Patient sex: M
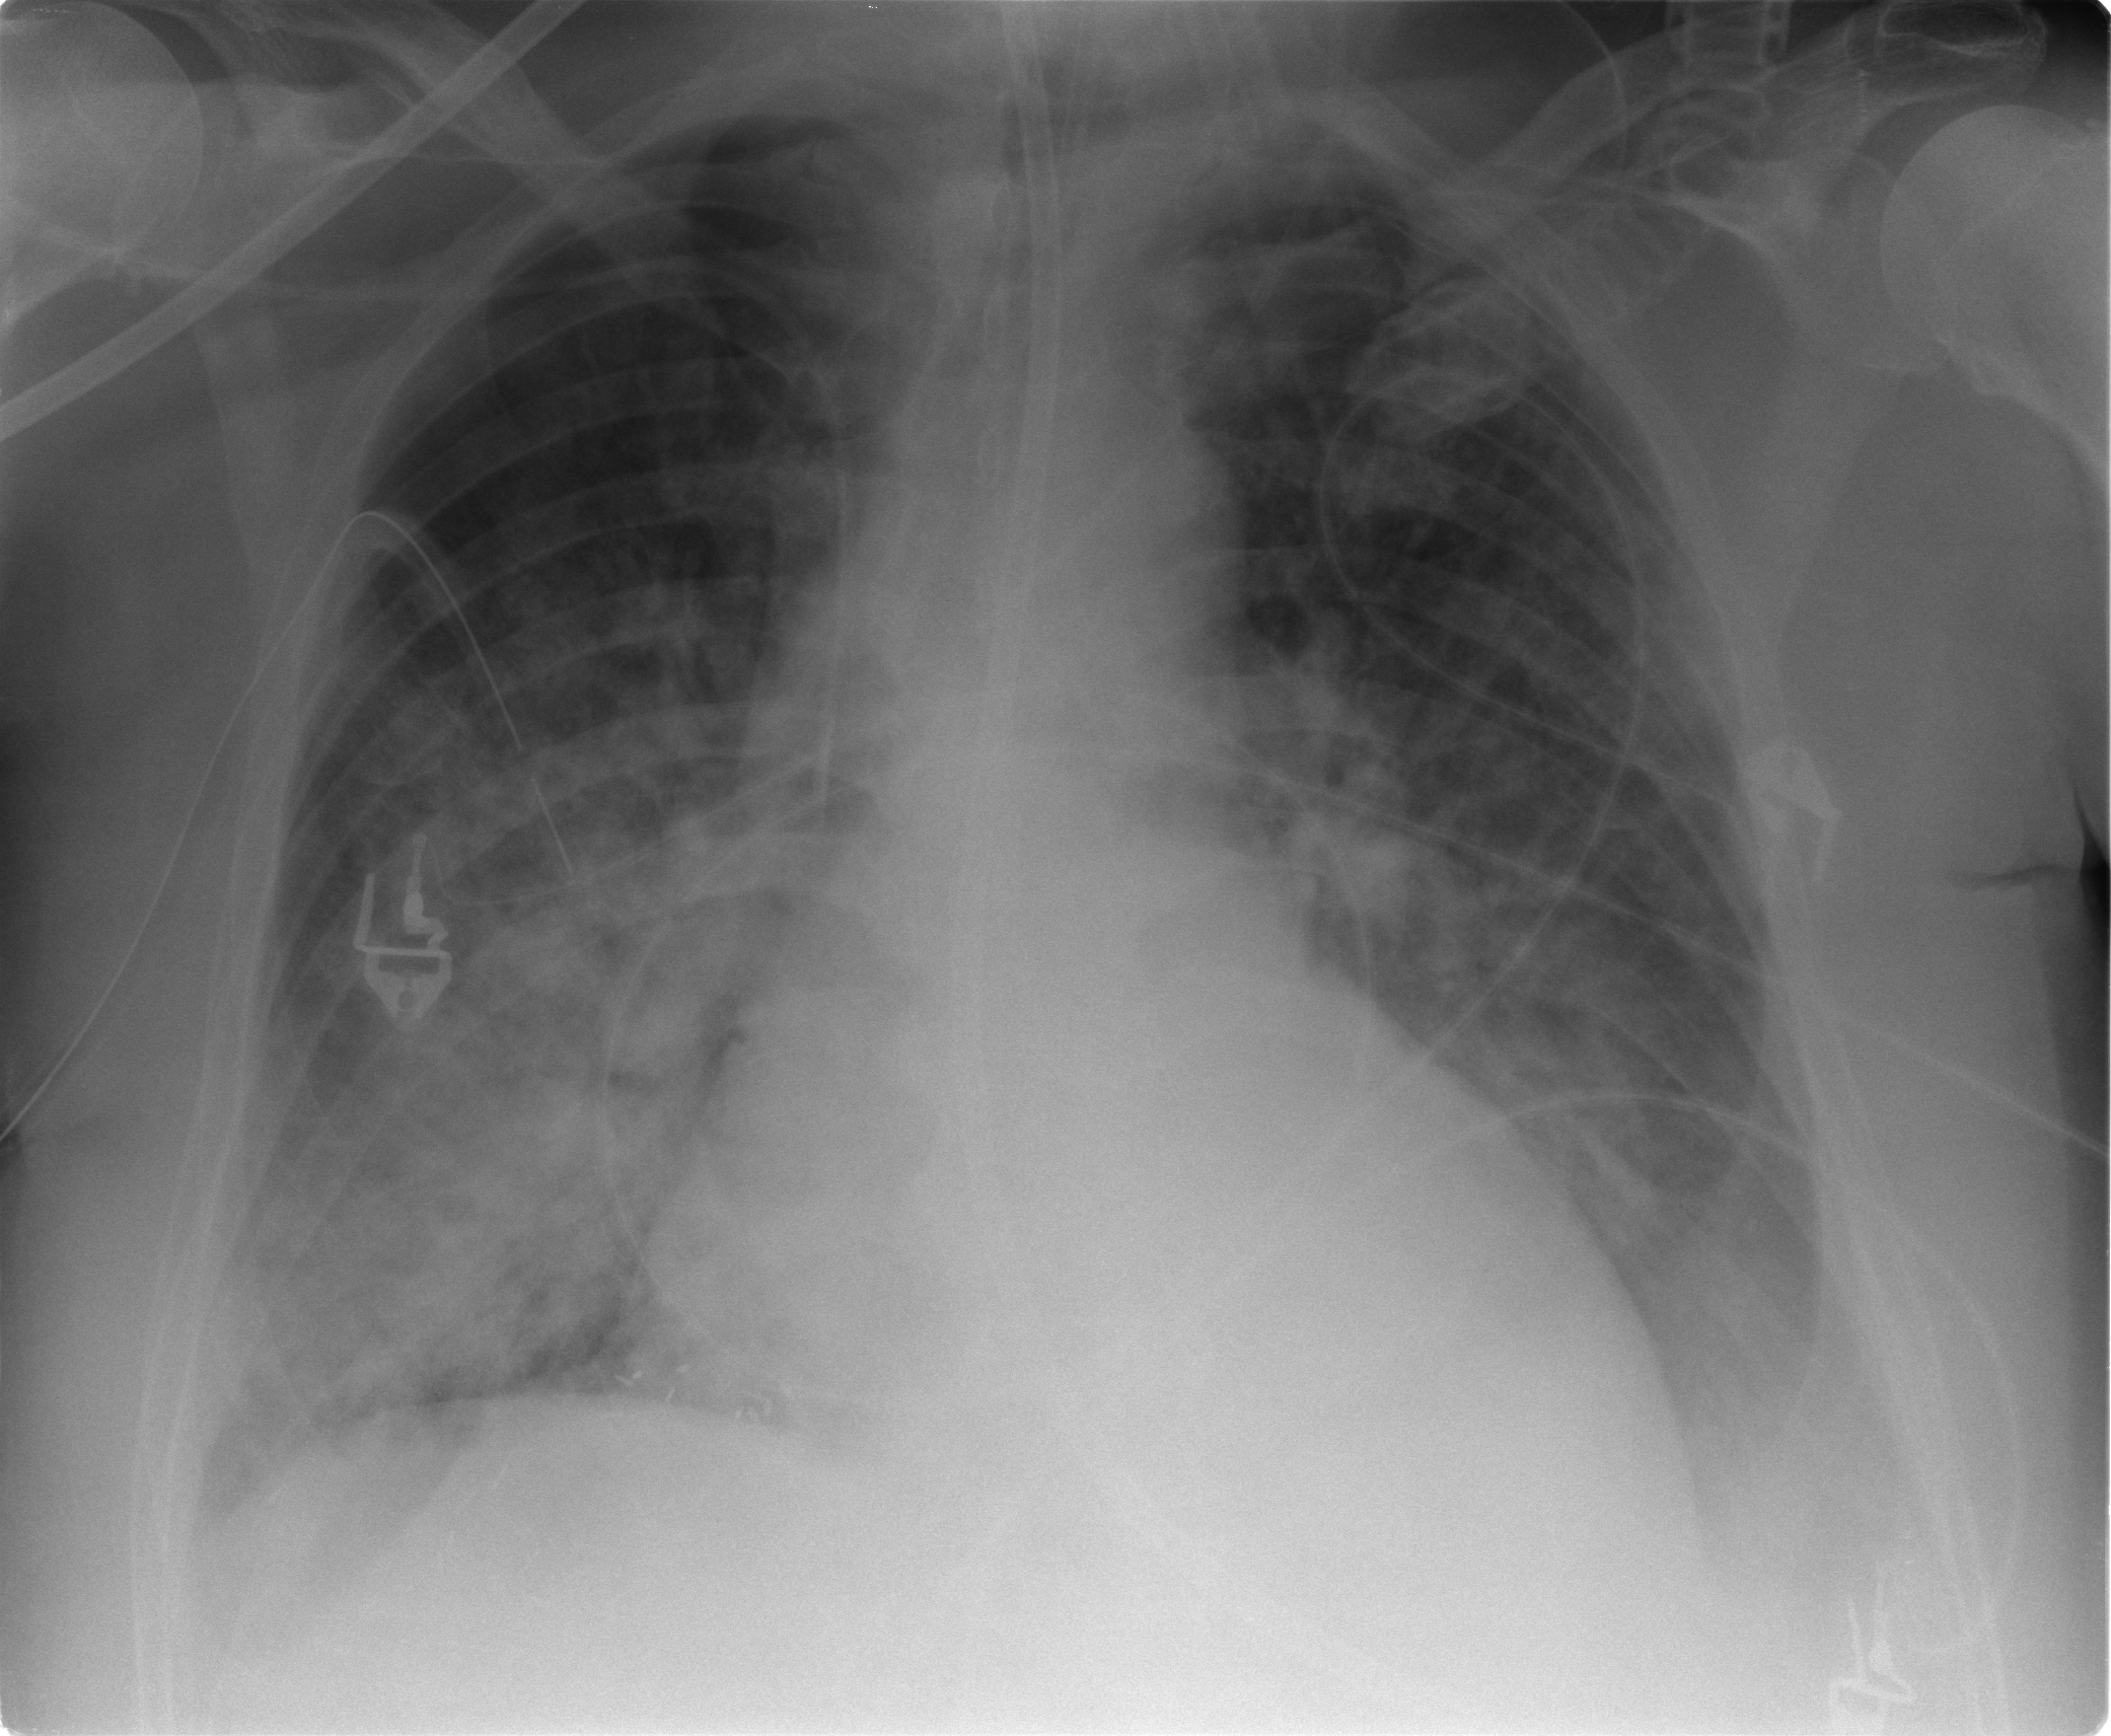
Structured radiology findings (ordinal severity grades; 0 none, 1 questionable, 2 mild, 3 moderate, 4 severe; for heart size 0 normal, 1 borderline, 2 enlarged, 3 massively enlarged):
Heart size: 2
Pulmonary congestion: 2
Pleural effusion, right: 2
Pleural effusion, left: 2
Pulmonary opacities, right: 3
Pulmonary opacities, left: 3
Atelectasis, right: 2
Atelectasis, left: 2